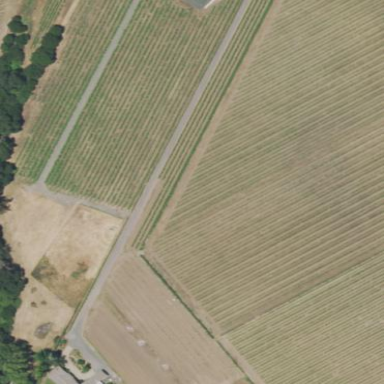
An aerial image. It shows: Vineyard with grape crops.